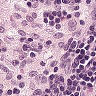
Metastatic tissue present: no